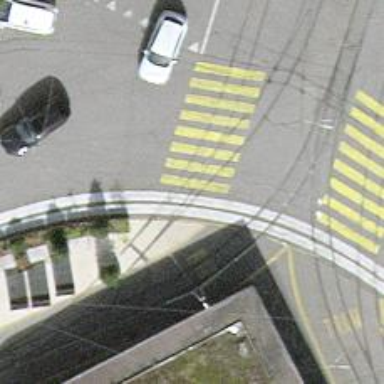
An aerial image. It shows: Railway crossing.